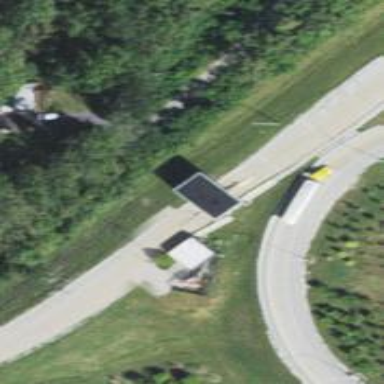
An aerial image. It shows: Toll gantry on the road.